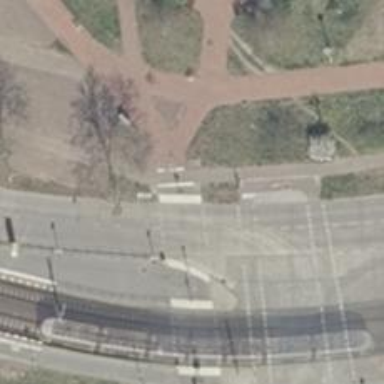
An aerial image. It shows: Uncontrolled crossing on the road.